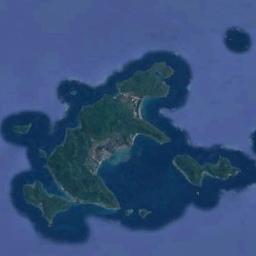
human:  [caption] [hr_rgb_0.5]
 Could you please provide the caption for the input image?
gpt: A group of green islands on the blue sea .

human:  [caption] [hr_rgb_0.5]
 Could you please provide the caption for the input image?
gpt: There are many islands of different shapes and sizes .

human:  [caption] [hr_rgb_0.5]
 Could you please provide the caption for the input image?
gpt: The island is surrounded by sea .

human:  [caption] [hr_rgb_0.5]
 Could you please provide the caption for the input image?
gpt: The archipelago with some islands of different sizes has dense vegetation .

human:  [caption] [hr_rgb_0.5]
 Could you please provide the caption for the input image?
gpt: There are group of green islands on a blue sea .